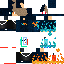
A female human skin with dark skin, wearing brown long hair dressed in a blue hoodie and black pants, featuring a closed mouth.